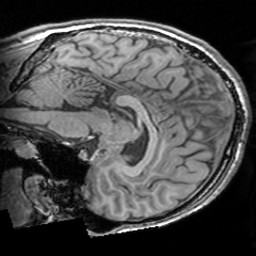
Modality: T1w
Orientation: sagittal
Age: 21
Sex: male
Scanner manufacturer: siemens
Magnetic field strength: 3 T
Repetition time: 1.63 s
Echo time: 0.00311 s